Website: macys
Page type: payment
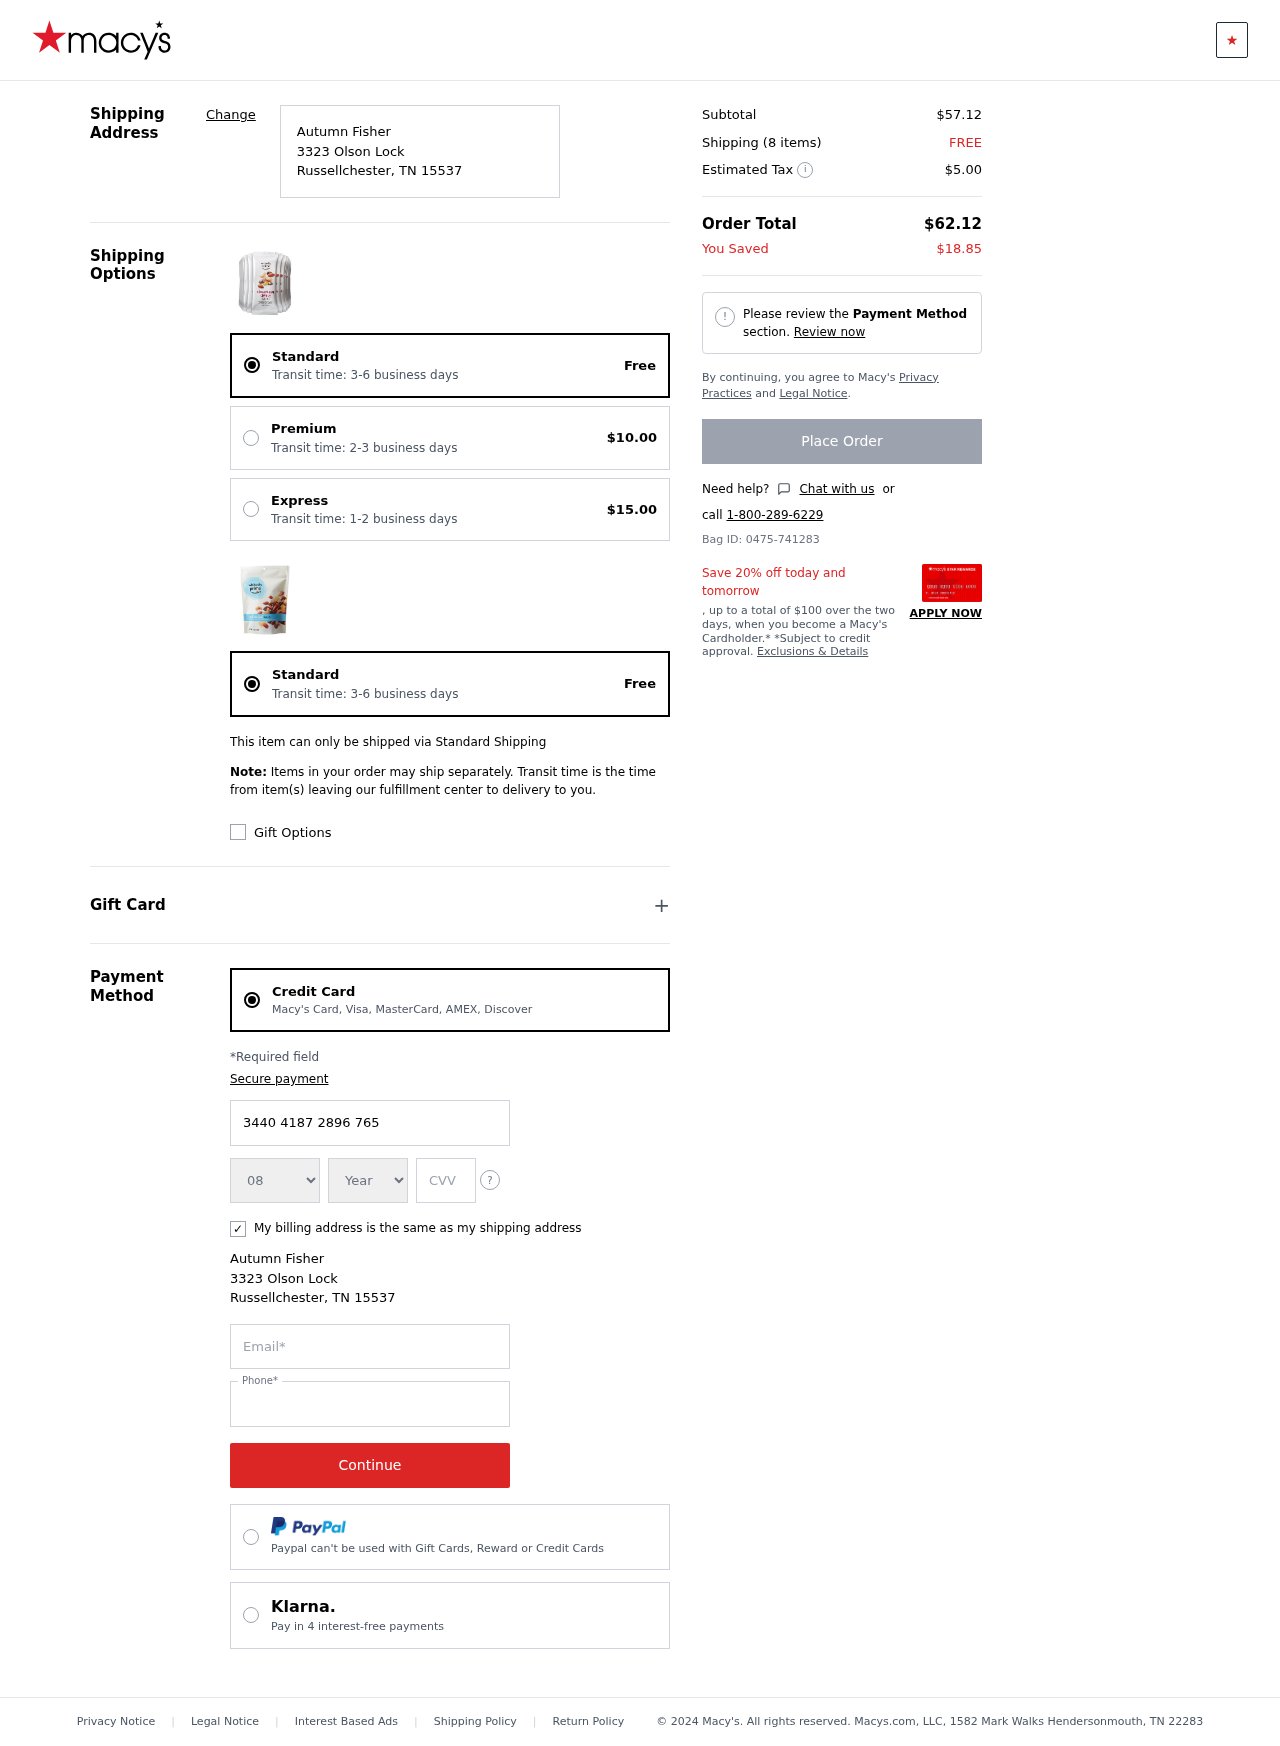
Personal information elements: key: PII_CARD_CVV
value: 7486
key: PII_CARD_EXPIRY_MONTH
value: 08
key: PII_CARD_EXPIRY_YEAR
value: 27
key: PII_CARD_NUMBER
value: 3440 4187 2896 765
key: PII_CITY
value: Russellchester
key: PII_EMAIL
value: autumn_fisher@gmail.com
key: PII_FULLNAME
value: Autumn Fisher
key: PII_PHONE
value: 3667125878
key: PII_POSTCODE
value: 15537
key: PII_STATE_ABBR
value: TN
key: PII_STREET
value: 3323 Olson Lock
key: PII_FULLNAME2
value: Autumn Fisher
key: PII_STREET2
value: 3323 Olson Lock
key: PII_CITY2
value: Russellchester
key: PII_STATE_ABBR2
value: TN
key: PII_POSTCODE2
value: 15537
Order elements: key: ORDER_DELIVERY_DATE
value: Transit time: 3-6 business days
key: ORDER_SHIPPING_STANDARD
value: Free
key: ORDER_SHIPPING_PREMIUM
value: $10.00
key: ORDER_SHIPPING_EXPRESS
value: $15.00
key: ORDER_DELIVERY_DATE2
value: Transit time: 3-6 business days
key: ORDER_SHIPPING_STANDARD2
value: Free
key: ORDER_SUBTOTAL
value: $57.12
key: ORDER_NUM_ITEMS
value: Shipping (8 items)
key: ORDER_SHIPPING_COST
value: FREE
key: ORDER_TAX
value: $5.00
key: ORDER_TOTAL
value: $62.12
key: ORDER_SAVINGS
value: $18.85
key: ORDER_ID
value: Bag ID: 0475-741283